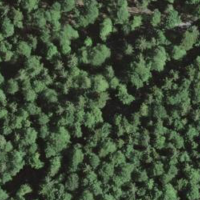
EUNIS habitat code: 41
Species observed at this site:
Gymnocarpium robertianum